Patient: sex M, age 25
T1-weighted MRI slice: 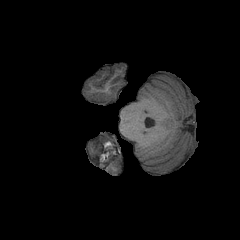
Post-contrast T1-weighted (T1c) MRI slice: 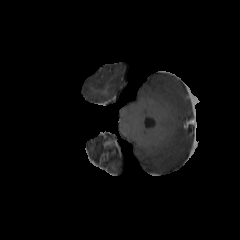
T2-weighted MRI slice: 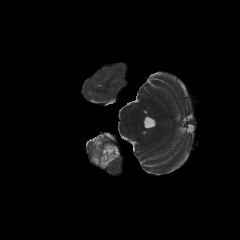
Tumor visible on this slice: yes
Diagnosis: Astrocytoma, IDH-mutant
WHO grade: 2